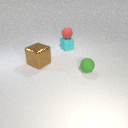
large brown metal cube to the left of small cyan rubber cube